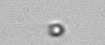
Label: nanoplankton_mix